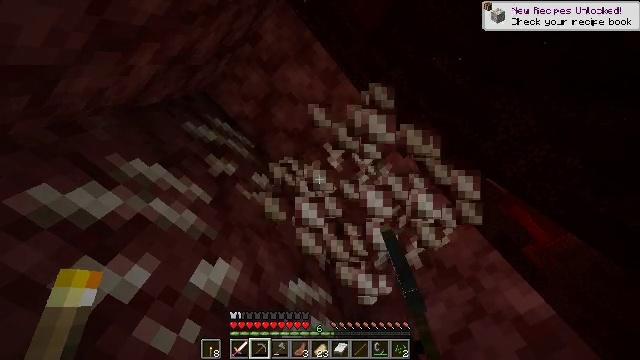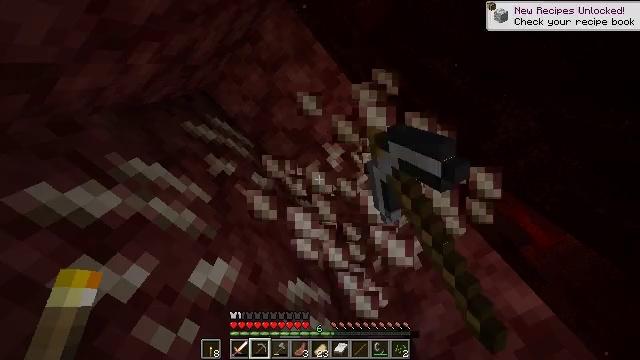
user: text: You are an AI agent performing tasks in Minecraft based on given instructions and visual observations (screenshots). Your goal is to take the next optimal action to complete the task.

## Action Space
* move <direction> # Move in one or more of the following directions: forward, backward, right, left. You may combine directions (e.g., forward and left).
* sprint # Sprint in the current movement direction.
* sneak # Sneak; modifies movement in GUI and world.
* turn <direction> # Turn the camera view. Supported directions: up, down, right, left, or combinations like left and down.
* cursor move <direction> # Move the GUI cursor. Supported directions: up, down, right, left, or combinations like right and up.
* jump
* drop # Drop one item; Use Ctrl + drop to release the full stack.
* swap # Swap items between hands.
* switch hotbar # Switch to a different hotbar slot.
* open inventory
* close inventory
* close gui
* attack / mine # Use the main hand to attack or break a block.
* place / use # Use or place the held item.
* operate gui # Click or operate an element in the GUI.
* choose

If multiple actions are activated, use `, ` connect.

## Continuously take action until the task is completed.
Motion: motion action
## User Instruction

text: Extract nether quartz by breaking the ore.
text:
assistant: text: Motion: attack / mine
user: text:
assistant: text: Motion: attack / mine